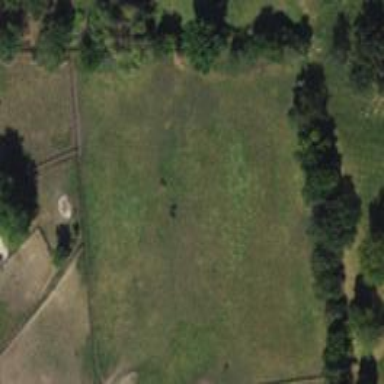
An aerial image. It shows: Pasture covered in meadow.